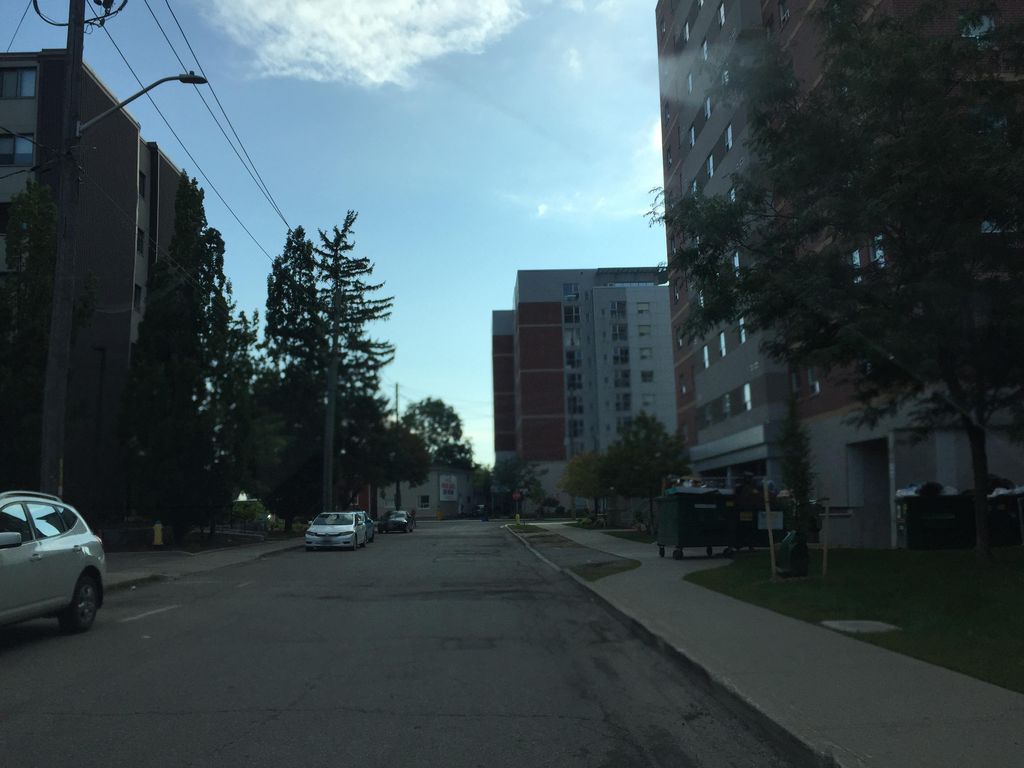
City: kitchener-waterloo